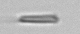
Label: fiber